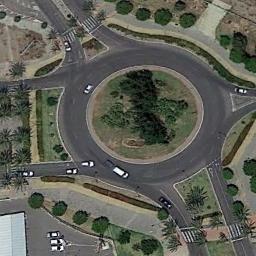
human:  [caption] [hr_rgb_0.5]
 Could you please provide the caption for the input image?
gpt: There are several moving vehicles on the road at the roundabout, There are several buildings and some trees and some lawns around the roundabout .

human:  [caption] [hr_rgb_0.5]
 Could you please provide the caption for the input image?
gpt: The roundabout is on the bare land next to trees .

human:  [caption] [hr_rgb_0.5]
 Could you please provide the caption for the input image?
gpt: The roundabout connects some roads and some trees are in the middle of the roundabout .

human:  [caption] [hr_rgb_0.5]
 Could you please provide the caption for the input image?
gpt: Several trees are next to the roundabout .

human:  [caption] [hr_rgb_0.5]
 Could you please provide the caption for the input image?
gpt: There are many green bushes around the roundabout .